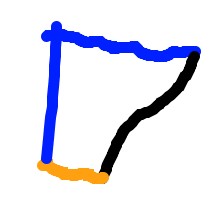
Shape: trapezoid